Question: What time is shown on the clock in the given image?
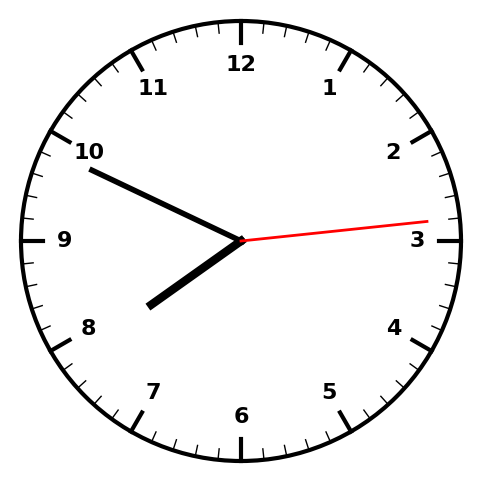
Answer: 07:49:14